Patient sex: M
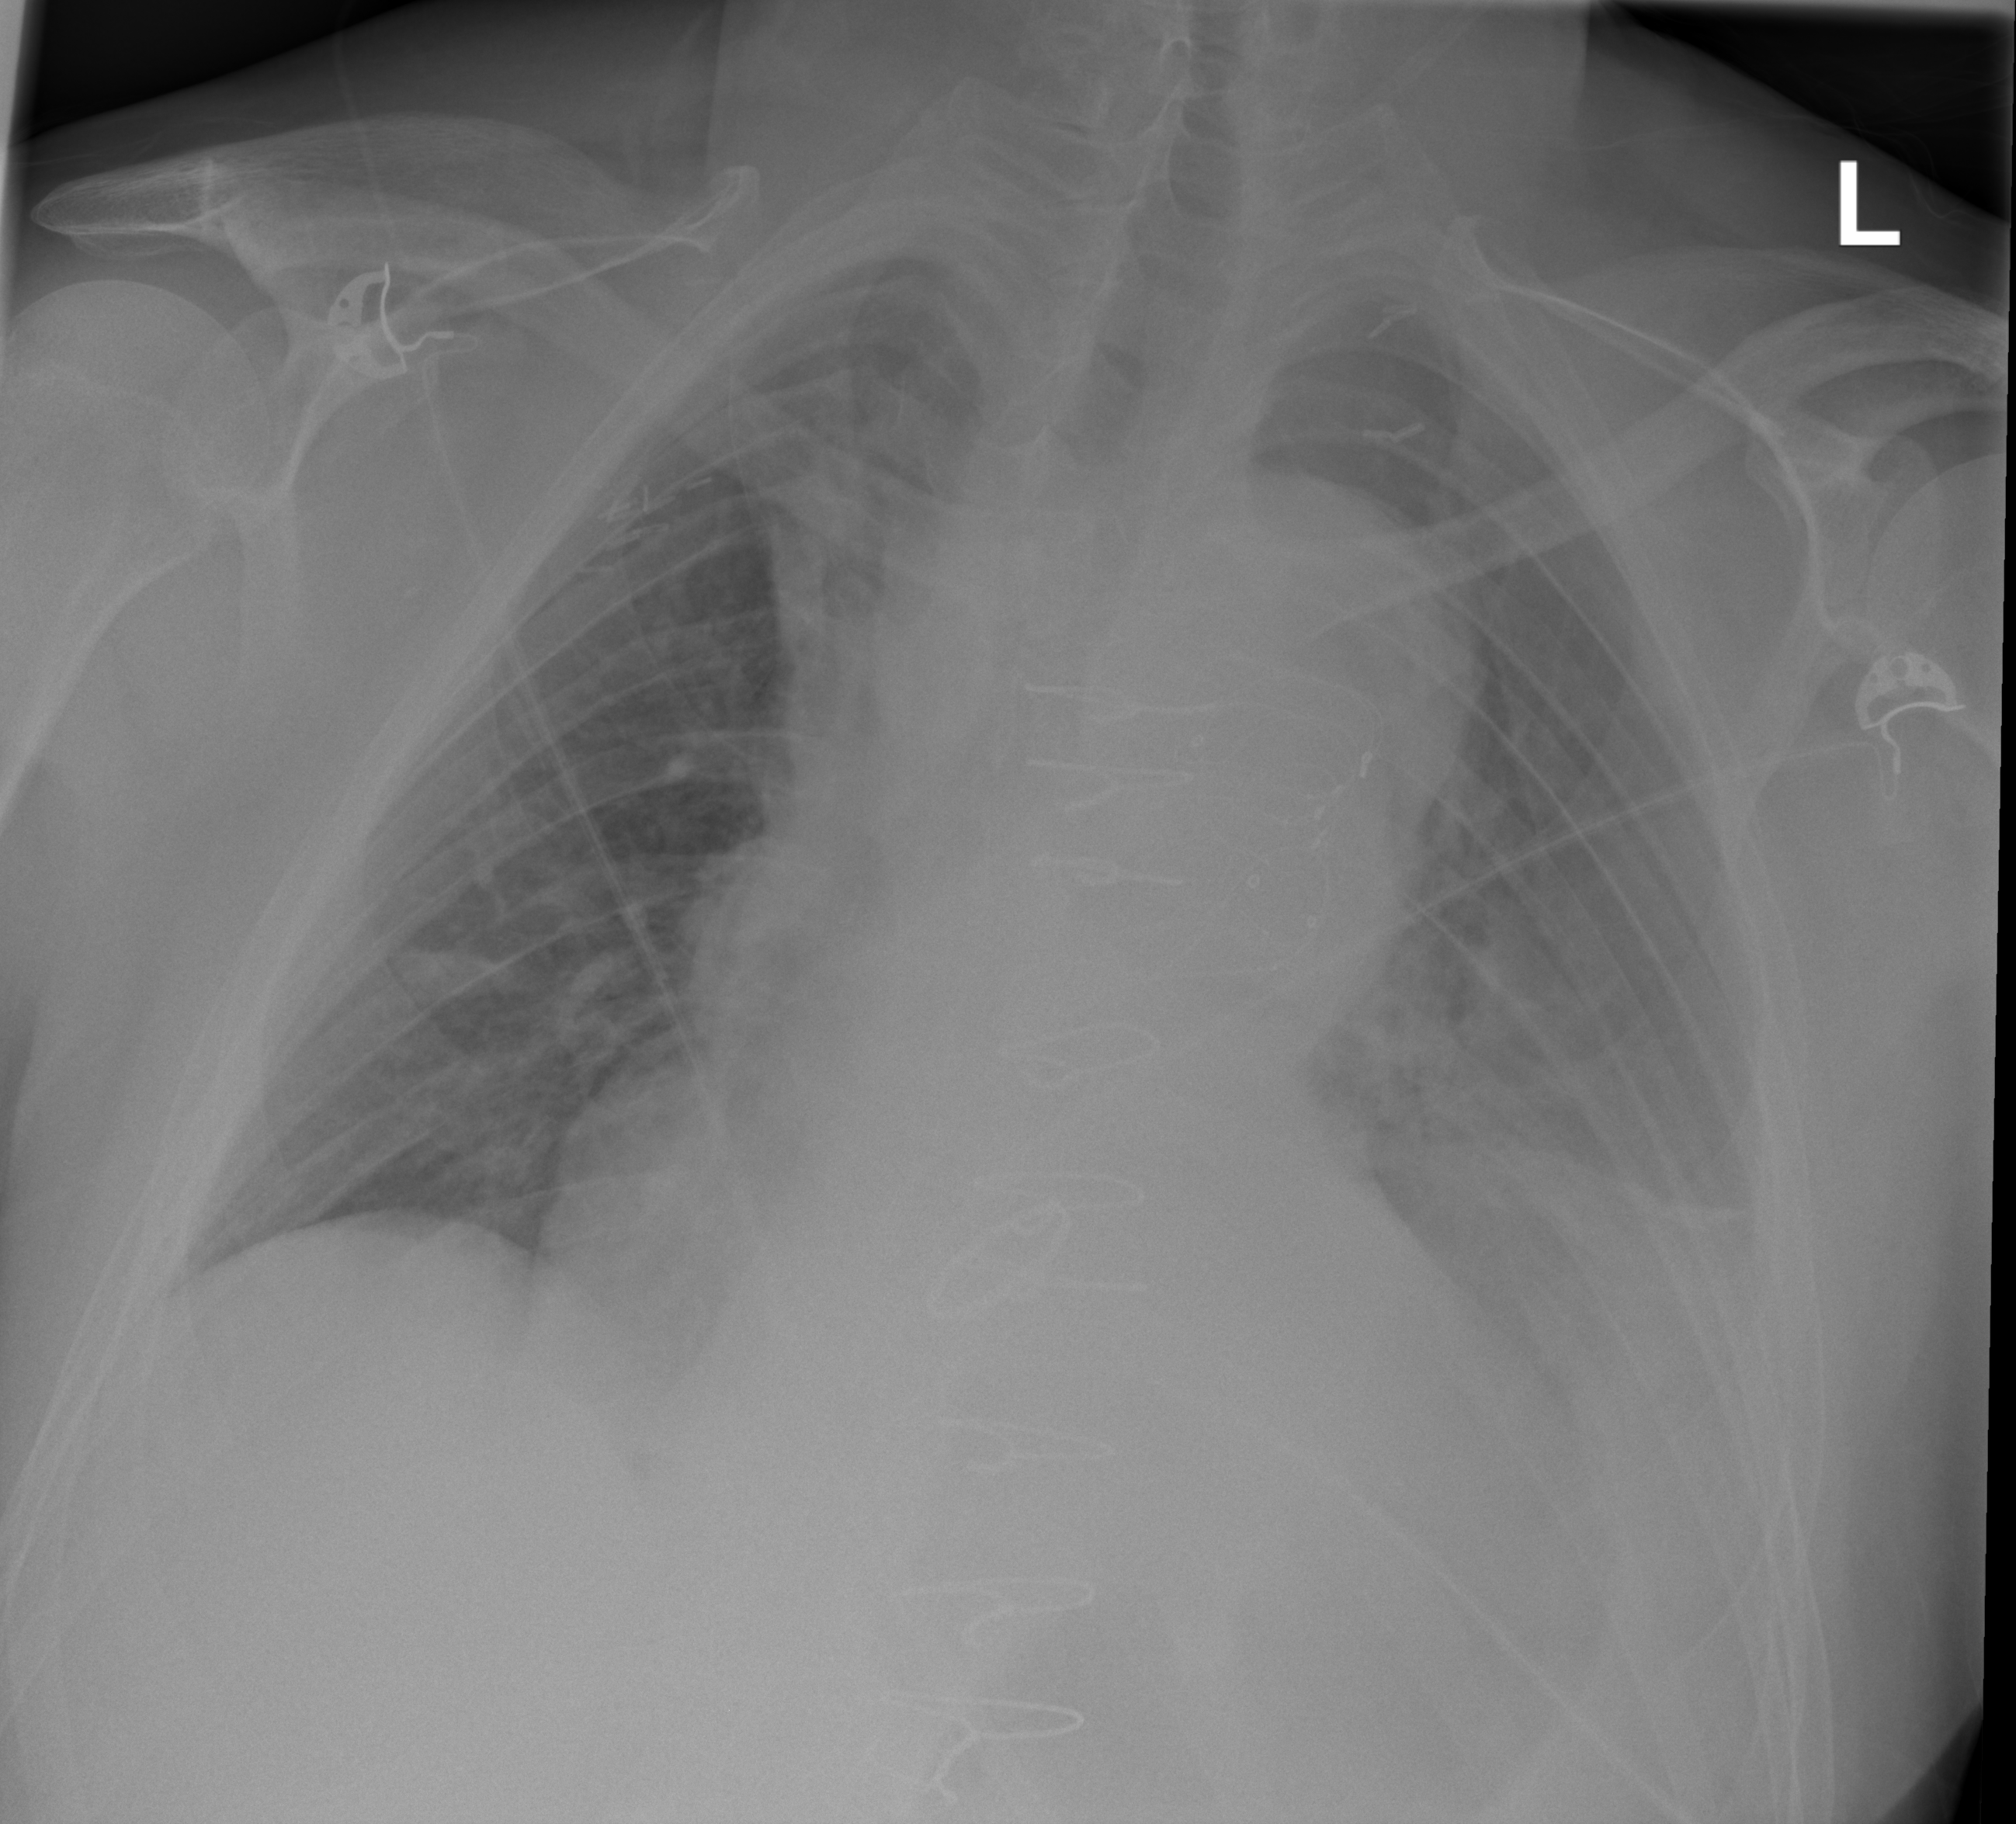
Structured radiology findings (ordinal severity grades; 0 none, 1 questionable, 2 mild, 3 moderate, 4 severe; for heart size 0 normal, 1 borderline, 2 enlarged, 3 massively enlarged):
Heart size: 3
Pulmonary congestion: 0
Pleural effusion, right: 0
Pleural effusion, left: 3
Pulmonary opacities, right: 0
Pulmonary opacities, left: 3
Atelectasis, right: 2
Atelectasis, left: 3